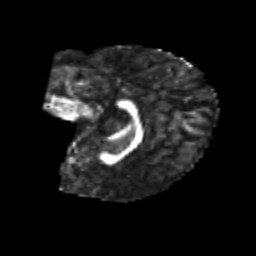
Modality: FA
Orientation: sagittal
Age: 7
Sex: male
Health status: healthy